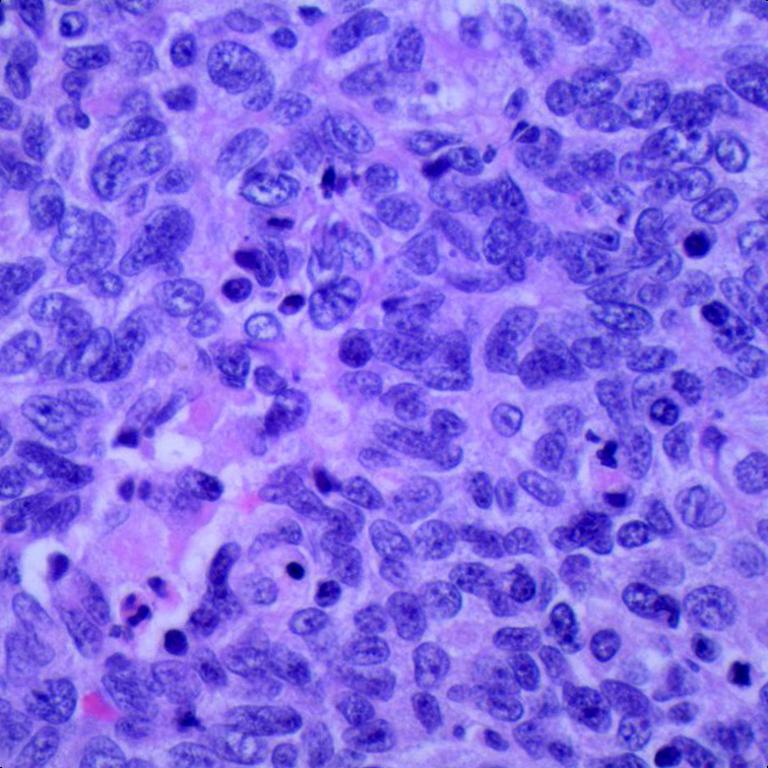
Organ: lung
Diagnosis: squamous carcinomas